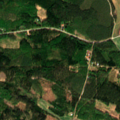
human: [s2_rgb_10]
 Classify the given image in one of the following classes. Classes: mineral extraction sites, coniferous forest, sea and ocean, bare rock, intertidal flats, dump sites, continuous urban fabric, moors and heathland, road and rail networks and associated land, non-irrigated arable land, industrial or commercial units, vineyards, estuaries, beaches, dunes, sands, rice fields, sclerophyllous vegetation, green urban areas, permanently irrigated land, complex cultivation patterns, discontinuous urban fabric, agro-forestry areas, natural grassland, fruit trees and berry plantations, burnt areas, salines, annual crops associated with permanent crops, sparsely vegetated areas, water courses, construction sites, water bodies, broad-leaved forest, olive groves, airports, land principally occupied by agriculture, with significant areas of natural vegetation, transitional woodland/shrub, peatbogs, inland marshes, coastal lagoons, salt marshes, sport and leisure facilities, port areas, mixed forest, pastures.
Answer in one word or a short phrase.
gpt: non-irrigated arable land, land principally occupied by agriculture, with significant areas of natural vegetation, broad-leaved forest, coniferous forest, mixed forest